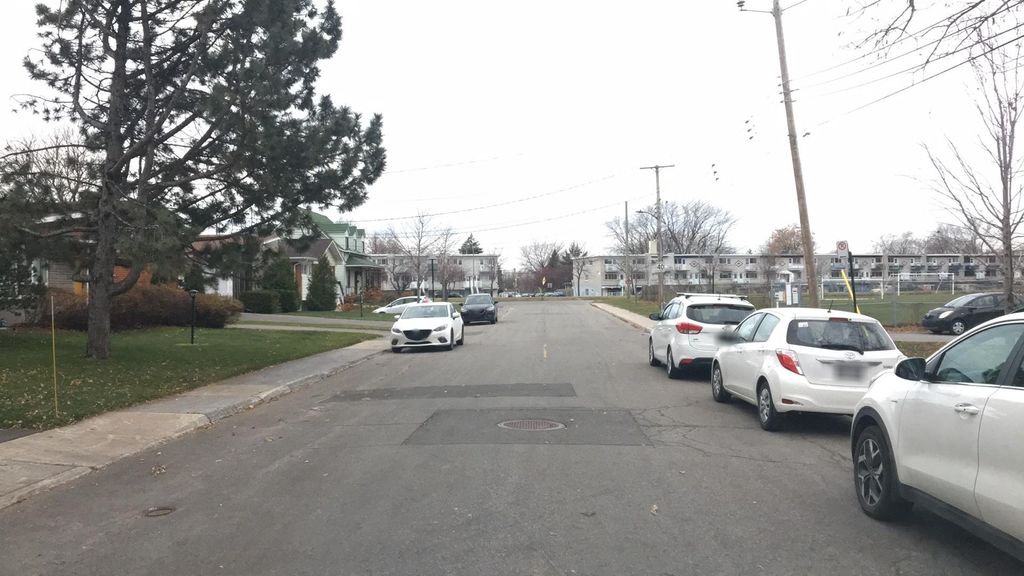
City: montreal